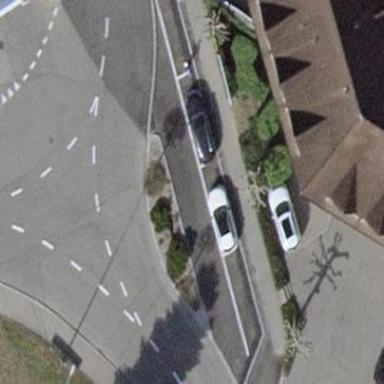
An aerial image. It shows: Parking lane.